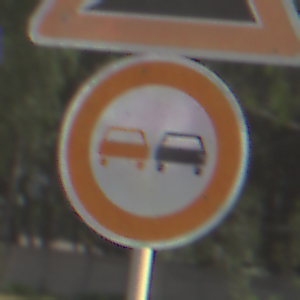
Verkehrszeichen: Ueberholverbot
Zusatzzeichen oben: Steigung10
Umgebung: Outdoor, Nature
Tageszeit: Midday
Wetter: Clear
Licht: Natural
Jahreszeit: NotSpecified
Kontrast: HighContrast